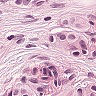
Metastatic tissue present: yes